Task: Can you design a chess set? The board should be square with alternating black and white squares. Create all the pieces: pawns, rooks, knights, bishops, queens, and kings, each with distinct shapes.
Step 2162:
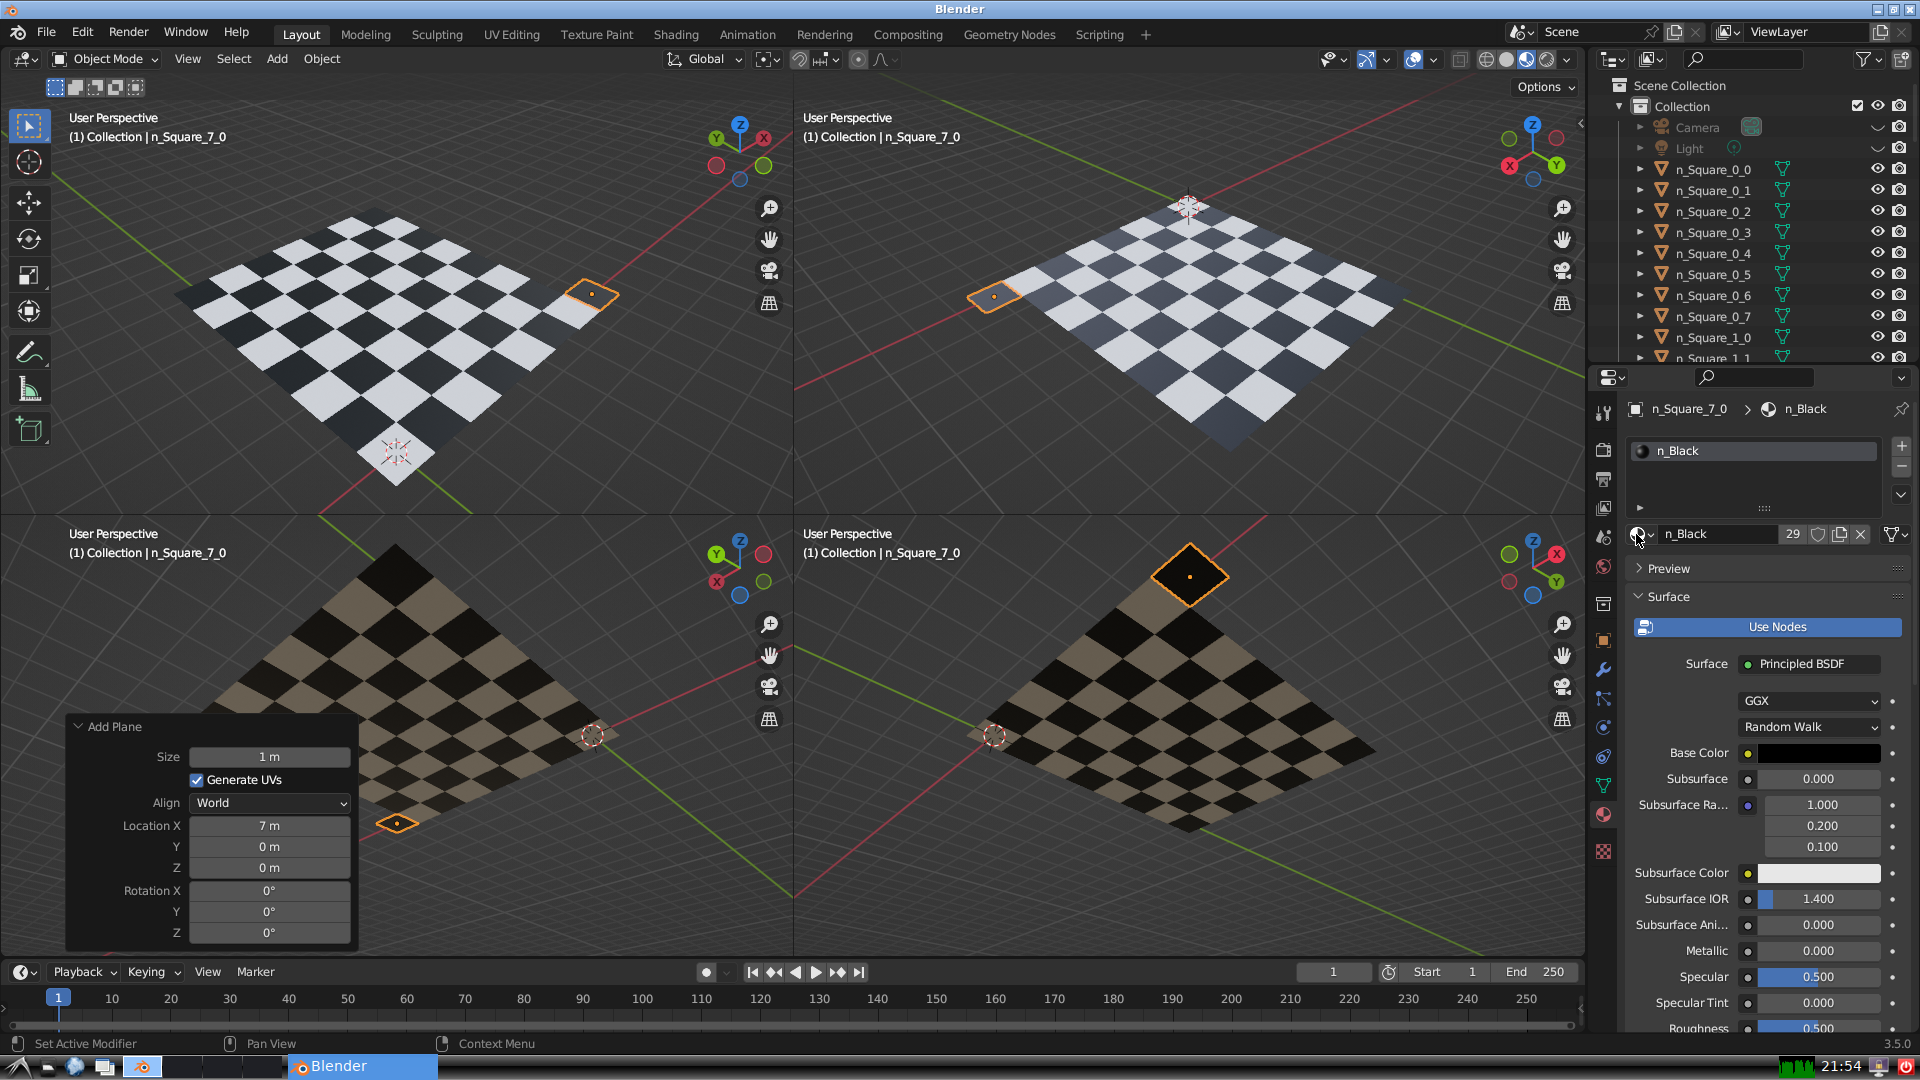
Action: {"mouse_move": [278, 58]}